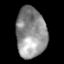
Tissue: lung
Cell type: T cells
Senescence score: 0.2248
Nuclear area (px): 1480
Mean DAPI intensity: 144.626